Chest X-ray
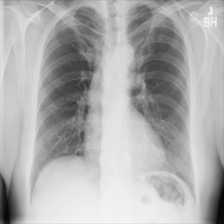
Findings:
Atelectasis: negative
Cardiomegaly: negative
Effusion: negative
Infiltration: negative
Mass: negative
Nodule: negative
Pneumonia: negative
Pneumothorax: negative
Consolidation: negative
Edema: negative
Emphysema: negative
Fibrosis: negative
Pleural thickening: negative
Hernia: negative